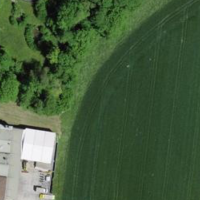
EUNIS habitat code: 25
Species observed at this site:
Thlaspi arvense